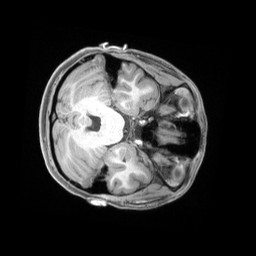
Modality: T1w
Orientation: axial
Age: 19
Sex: female
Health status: ill
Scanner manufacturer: siemens
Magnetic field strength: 3 T
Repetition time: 2.2 s
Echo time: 0.00218 s